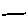
Label: line